Interaction volume radius: 5 \u00c5
Interaction volume height: 10 \u00c5
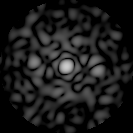
Disorder parameter: 0.7987